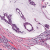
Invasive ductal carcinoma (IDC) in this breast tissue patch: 1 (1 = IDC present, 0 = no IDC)